Question: Using the Object Browser in Visual Studio I'm trying to find a way to capture the default proxy settings for the host machine, in a portable library.
That's a long shot, I know. Not all platforms will have such a concept, so such an API probably doesn't exist in the portable library, however I can't understand why the Object Browser shows me the static property 'WebRequest.DefaultWebProxy' because I can't use it in code, its not there.

You can see I've limited the search to the .NET Portable Subset.
What am I misunderstanding?
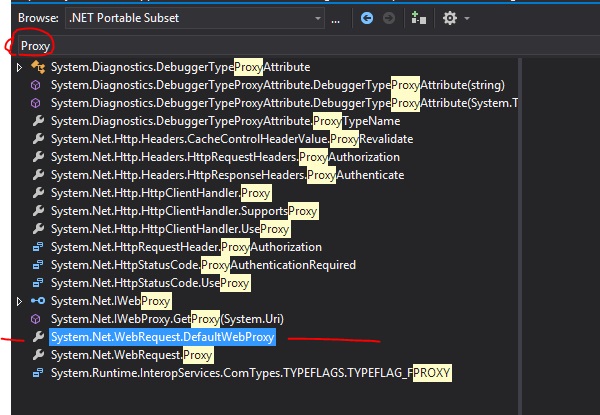
Answer: When you select an assembly in that list then you can see where it came from:
> C:\Program Files (x86)\Reference Assemblies\Microsoft\Framework.NETPortable4.5
Which is the "home directory" for the PCL reference assemblies. But that's not where the buck stops. There are a large number of subdirectories in the Profile and v4.0\Profile directories that have directories with a name like "Profilexxx" where xxx is a number. They contain substitute reference assemblies that contain the available classes in the specific set of targets you selected when you created the project. In effect they'll classes that are not supported in one of the targets you selected.
The flaw in Object Browser is that it is not aware of those substitutes and doesn't know which specific profile you selected. It only sees the reference assemblies in the home directory. Presumably a //TODO somewhere in the VS source code.